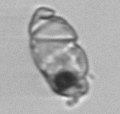
Label: Warnowia